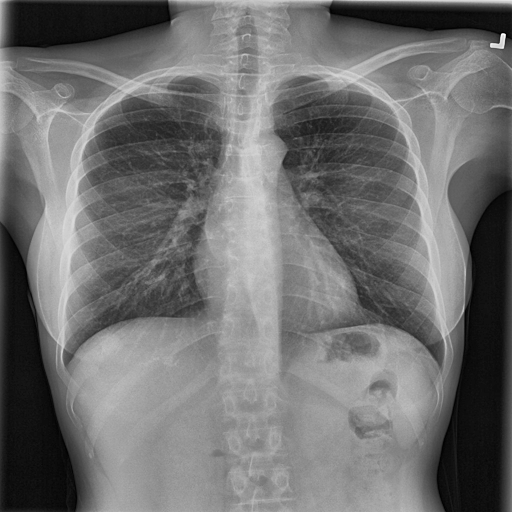
Finding: NORMAL